Question: I've managed to get lwjgl working on a canvas inside swing, however when i open the application, the lwjgl opens briefly another window named 'Source'.
It is not really a problem since it all works afterwards, but it bothers me and i want to fix it.
I am not even sure of what's happening actually, here is a gif of what happens

The code on the gif is actually from another example where it works as intended
Here is the relevant opengl code, everything else on this project is swing component instancing
'''
EventQueue.invokeLater(new Runnable()
{
public void run()
{
try {
addLibraryPath("./lib/");
} catch (Exception e1) {
e1.printStackTrace();
}
try {
Display.create();
Display.setParent(canvas);
GL11.glViewport(0, 0, 195, 195);
} catch (LWJGLException e) {
e.printStackTrace();
}
GL11.glClearColor(1f, 0f, 0f, 1f);
GL11.glClear(GL11.GL_COLOR_BUFFER_BIT);
Display.update();
}
});
'''
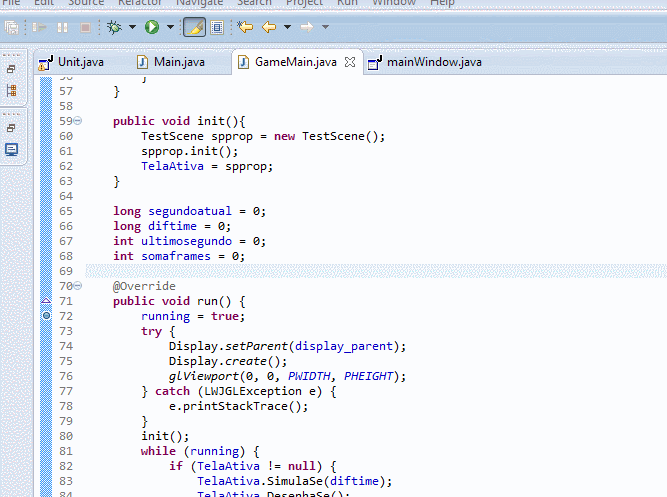
Answer: This is really embarrassing, since i found out what the problem as about 2 minutes after posting the question
I just had to swap
'''
Display.create();
Display.setParent(canvas);
'''
making it
'''
Display.setParent(canvas);
Display.create();
'''
I hope this somehow help someone